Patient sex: M
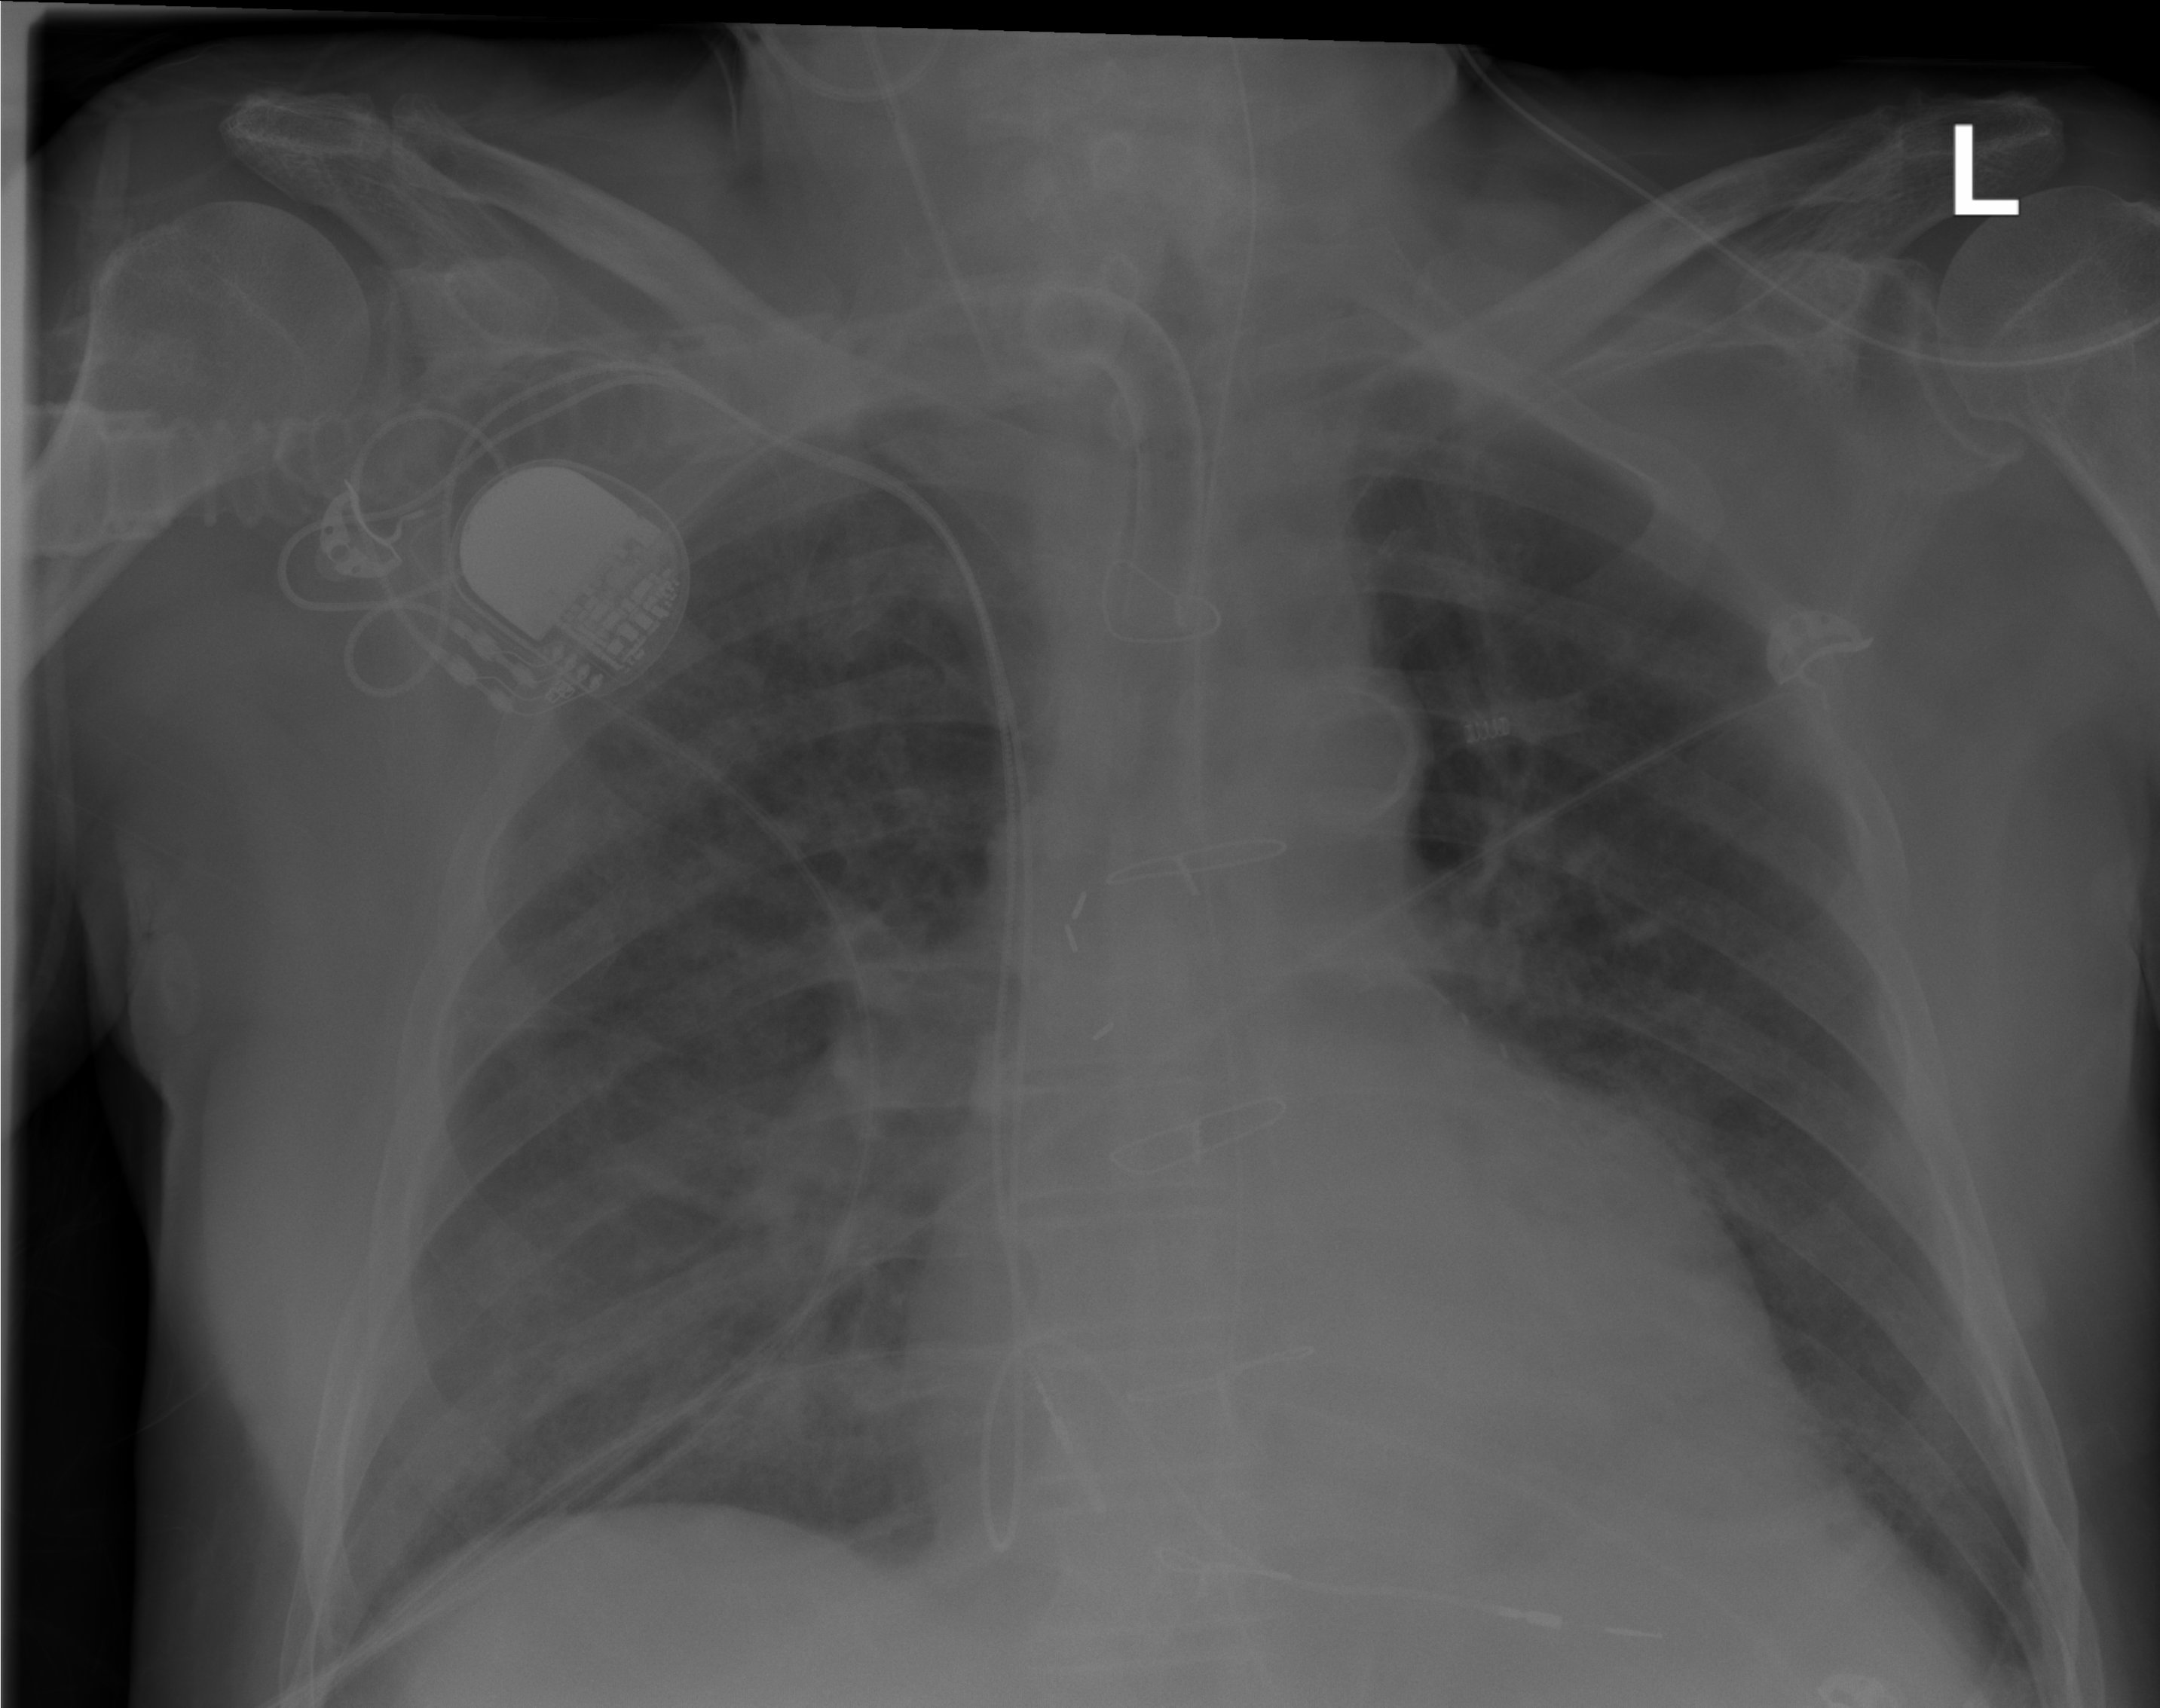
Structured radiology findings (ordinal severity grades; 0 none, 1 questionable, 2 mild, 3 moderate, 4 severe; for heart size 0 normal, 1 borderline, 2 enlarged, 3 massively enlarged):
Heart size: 2
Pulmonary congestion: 2
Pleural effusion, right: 1
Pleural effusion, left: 2
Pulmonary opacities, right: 1
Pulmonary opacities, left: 0
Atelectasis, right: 0
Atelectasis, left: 0